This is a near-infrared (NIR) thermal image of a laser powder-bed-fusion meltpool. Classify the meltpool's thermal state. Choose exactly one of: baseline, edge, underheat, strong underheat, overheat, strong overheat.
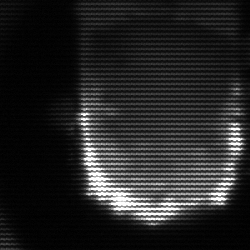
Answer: baseline